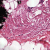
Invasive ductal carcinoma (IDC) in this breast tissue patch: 0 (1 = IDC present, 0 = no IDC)